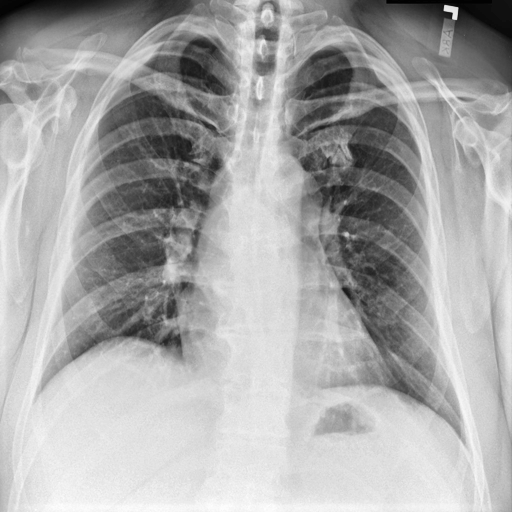
Finding: NORMAL